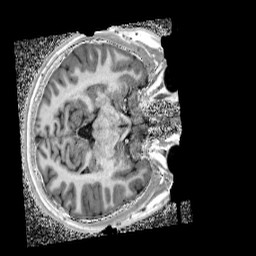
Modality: UNIT1_denoised
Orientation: axial
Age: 13
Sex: male
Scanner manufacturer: siemens
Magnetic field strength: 3 T
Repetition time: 4 s
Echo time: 0.00299 s